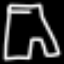
Label: pants